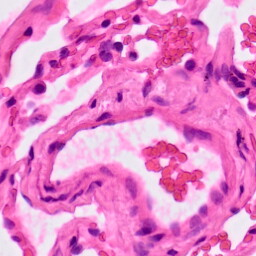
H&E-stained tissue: Lung